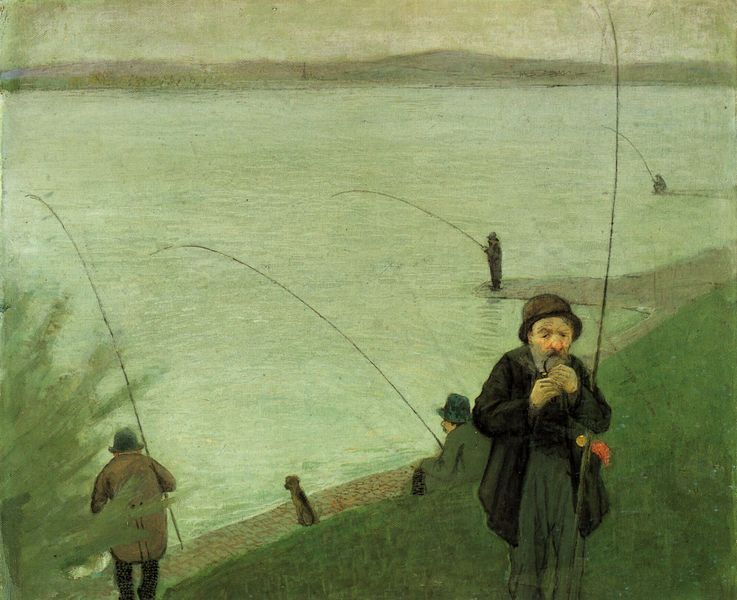
Titel: Angler am Rhein
Künstler: August Macke
Standort: München
Institution: Städtische Galerie im Lenbachhaus
Schlagwörter: baum, blau, gemälde, himmel, mann, meer, wasser, weiß, fluss, gelb, grün, impressionismus, landschaft, menschen, see, sitzen, ufer, braun, frankreich, grau, hut, männer, rücken, schwarz, blick, gras, hund, rasen, rot, tier, tuch, weg, wiese, malerei, alt, anzug, bart, hose, jacke, arm, mensch, stehen, hände, niederlande, signatur, deich, feld, horizont, hügel, natur, sonnenaufgang, spiegelung, strauch, weide, weite, busch, einsam, gehen, gewässer, rauch, land, mantel, sitzend, personen, person, arbeit, genre, ruhig, wellen, ruhe, perspektive, pflaster, fischer, berge, gebirge, hang, nebel, steg, essen, pfeife, rauchen, brot, regen, melone, haken, erdfarben, pfahl, oberfläche, rückenfigur, angel, tasche, landzunge, trüb, eiß, weissw, malerisch, köder, rute, angler, angeln, angelschnur, fischen, rpt, wall, siten, hung, angelrute, angelruten, brauun, pfeife rauchen, ruten, nasse, schwarzer mantel, ausch, gerb, fünf männer, angler am großen fluss ärmlich graugrün